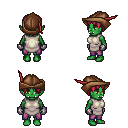
a pixel art fantasy rpg character, female body template, orc, green skin, white tunic, magenta pants, ruby red plain hairstyle, leather cap, metal gloves, four views (front, back, left, right), 2x2 character sprite sheet, small pixel art, hard edges, no anti-aliasing